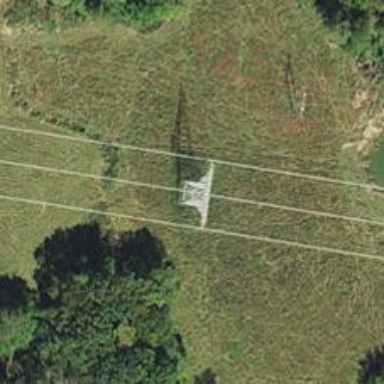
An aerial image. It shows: Power tower.